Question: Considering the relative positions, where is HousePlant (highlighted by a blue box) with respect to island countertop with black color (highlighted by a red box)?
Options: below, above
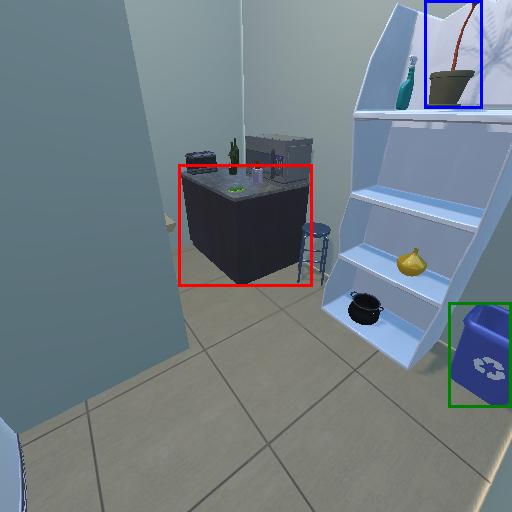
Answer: below